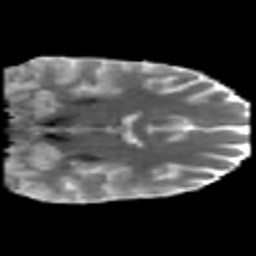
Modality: MD
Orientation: coronal
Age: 35
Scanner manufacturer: philips
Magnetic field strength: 3 T
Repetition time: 8.6 s
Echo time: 0.127 s